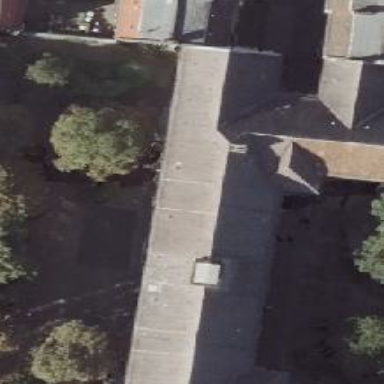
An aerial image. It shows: School.